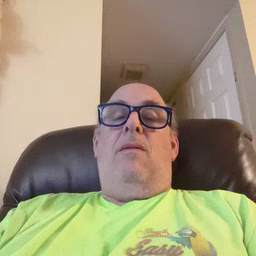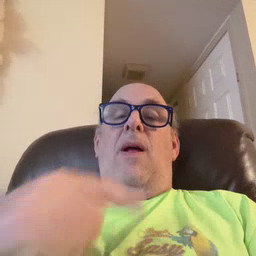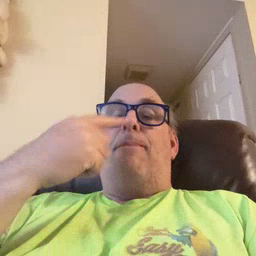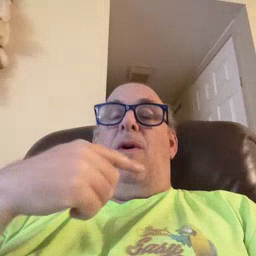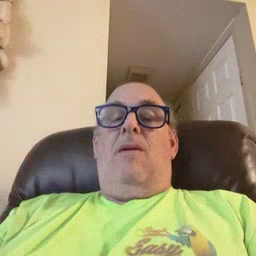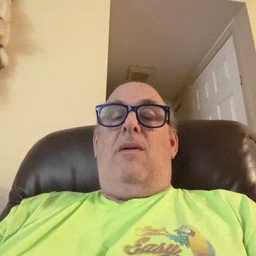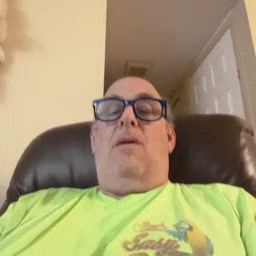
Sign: mouth